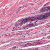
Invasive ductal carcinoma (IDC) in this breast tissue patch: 0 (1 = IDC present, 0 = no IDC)